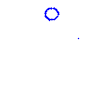
Particle: kaon